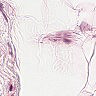
Metastatic tissue present: no